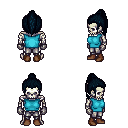
a pixel art fantasy rpg character, male body template, skeleton, teal sleeveless shirt, metal pants, raven long topknot hairstyle, metal gloves, brown shoes, four views (front, back, left, right), 2x2 character sprite sheet, small pixel art, hard edges, no anti-aliasing